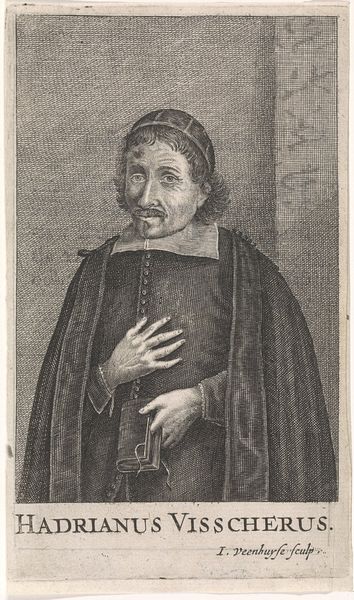
Titel: Portret van Hadrianus Visscherus, predikant te Oude Nieudorp
Künstler: Jan Veenhuysen
Standort: Amsterdam
Institution: Rijksmuseum
Schlagwörter: hands, hat, priest, religious, robes, white, black, collar, face, formal, gray, hair, lace, nose, old, portrait, robe, picture, print, hand, man, ear, eyes, black and white, chin, buttons, etching, sketch, ancient, cape, cheeks, historical, ears, monk, engraving, fingers, book, tan, bible, muslim, poster, photograph, mustache, moustache, bookmark, european, bruise, line drawing, i, jawline, hadrianus, bon, visscherus, veenhuyle, hadrianus visscherus, viss, historical man, pious man, man of the cloth, religious man